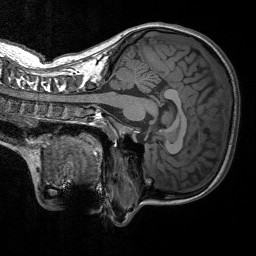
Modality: T1w
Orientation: sagittal
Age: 20
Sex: female
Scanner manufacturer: siemens
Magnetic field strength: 3 T
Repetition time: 1.9 s
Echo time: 0.00227 s